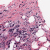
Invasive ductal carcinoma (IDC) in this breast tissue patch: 1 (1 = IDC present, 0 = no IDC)